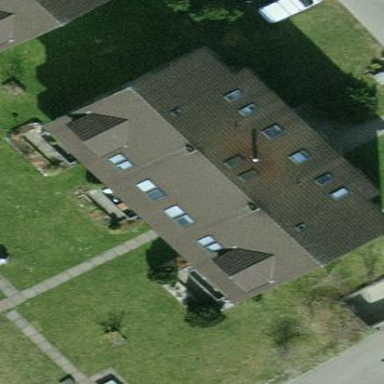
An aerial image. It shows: Gabled roof adorns the apartments building.